Interaction volume radius: 5 \u00c5
Interaction volume height: 20 \u00c5
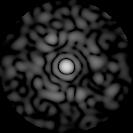
Disorder parameter: 0.8241